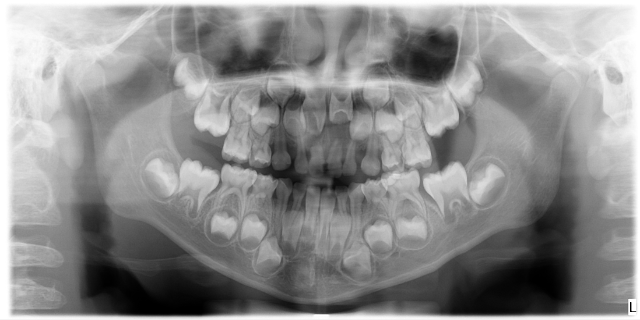
child